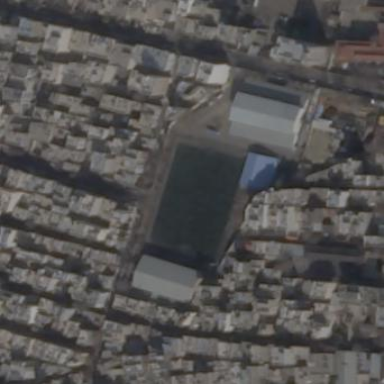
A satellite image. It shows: Soccer pitch designated for leisure and sports activities.